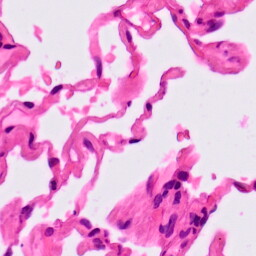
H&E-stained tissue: Lung